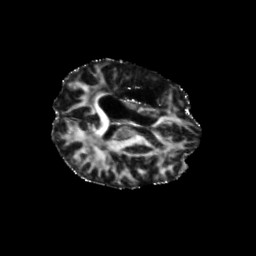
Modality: FA
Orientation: axial
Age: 44
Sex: female
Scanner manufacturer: siemens
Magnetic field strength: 3 T
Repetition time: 5.25 s
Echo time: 0.08 s